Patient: sex M, age 62
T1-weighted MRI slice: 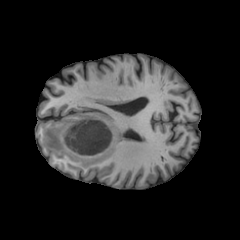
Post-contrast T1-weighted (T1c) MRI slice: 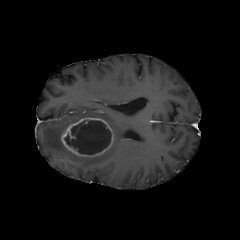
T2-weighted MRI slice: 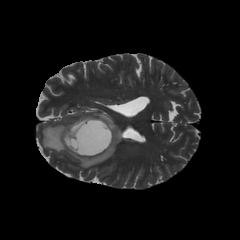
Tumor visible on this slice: yes
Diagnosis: Glioblastoma, IDH-wildtype
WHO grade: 4